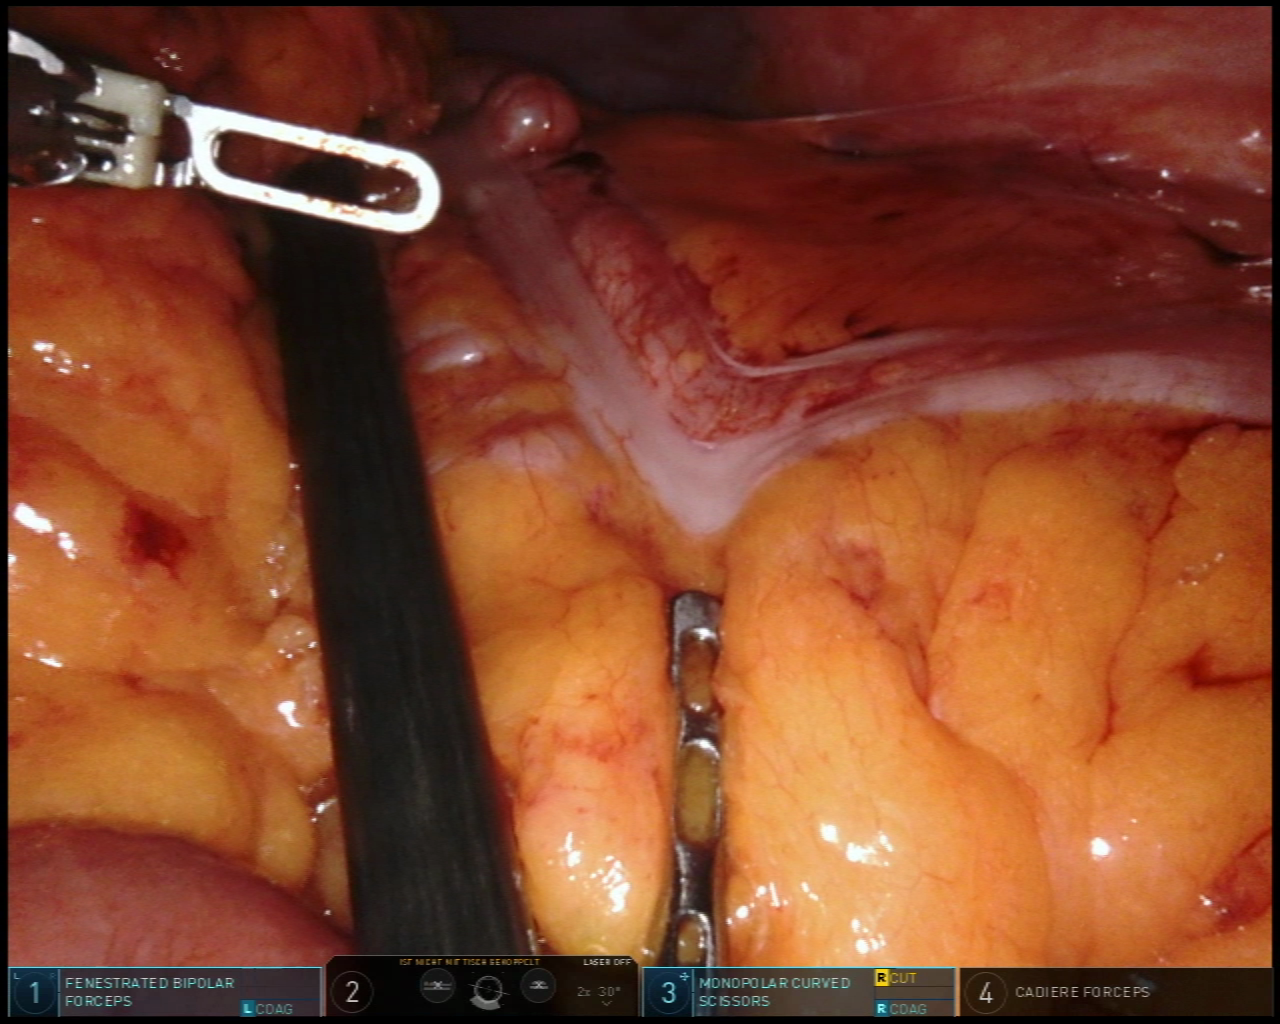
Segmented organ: colon
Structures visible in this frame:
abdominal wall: yes
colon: yes
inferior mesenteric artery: no
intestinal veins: no
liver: no
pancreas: no
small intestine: yes
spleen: no
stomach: no
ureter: no
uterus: no
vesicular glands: no